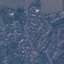
Land use / land cover class: Residential